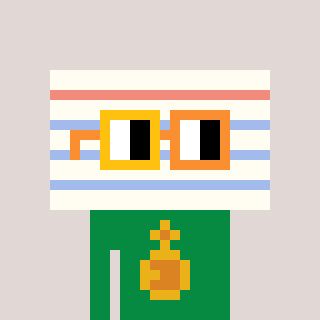
a pixel art character with square yellow and orange glasses, a empty notebook page-shaped head and a green-colored body on a warm background